Question: I am new in android programming and I made a quiz app to learn. In my app there are two buttons and I want to disable one button when user clicks on the other one. Thanks in advance.
This is the two buttons:

This my layout:
'''
<Button
android:layout_width="wrap_content"
android:layout_height="wrap_content"
android:text="15.2M"
android:layout_marginTop="100dp"
android:layout_marginRight="55dp"
android:layout_marginLeft="55dp"
android:id="@+id/submitWrong"
android:onClick="submitWrong"
android:background="#faa20a"
/>
<Button
android:layout_width="wrap_content"
android:layout_height="wrap_content"
android:text="13.3M"
android:layout_toRightOf="@id/submitWrong"
android:layout_marginTop="100dp"
android:background="#faa20a"
android:id="@+id/submitCorrect"
android:onClick="submitCorrect"
/>
'''
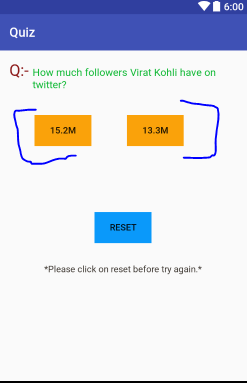
Answer: Try something like this:
'''
public void submitWrong(View v) {
// does something very interesting
Button correctBtn = (Button) findViewById(R.id.submitCorrect);
correctBtn.setEnabled(false);
}
public void submitCorrect(View v) {
// does something very interesting
Button wrongBtn = (Button) findViewById(R.id.submitCorrect);
wrongBtn.setEnabled(false);
}
'''
Also see the <URL>